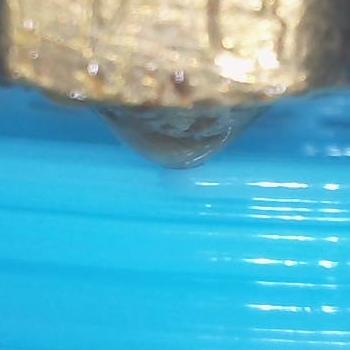
Flow rate: 238%